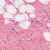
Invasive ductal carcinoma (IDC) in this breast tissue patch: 0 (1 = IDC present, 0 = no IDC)